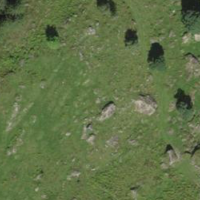
EUNIS habitat code: 23
Species observed at this site:
Aglais urticae
Polyommatus icarus